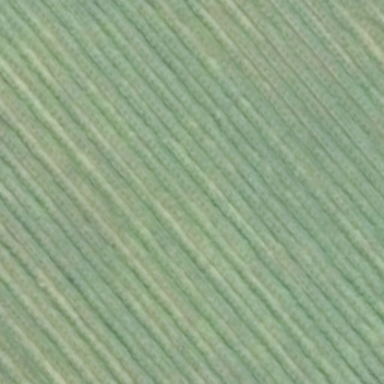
There is a piece of formland .